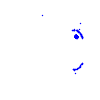
Particle: pion